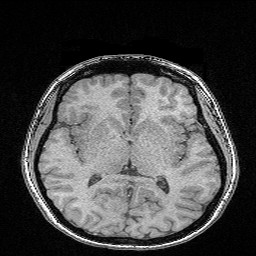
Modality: FLASH
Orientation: coronal
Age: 24
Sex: female